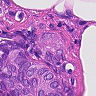
Metastatic tissue present: yes